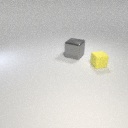
small yellow rubber cube in front of large gray metal cube